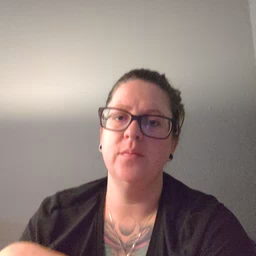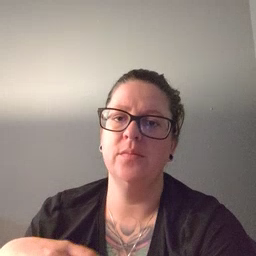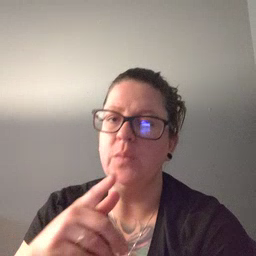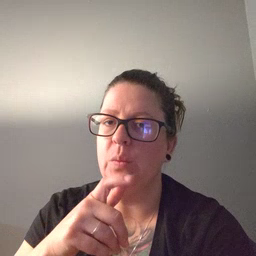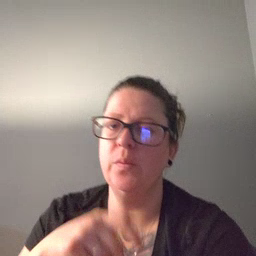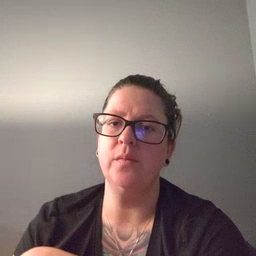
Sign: who